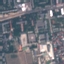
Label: Residential